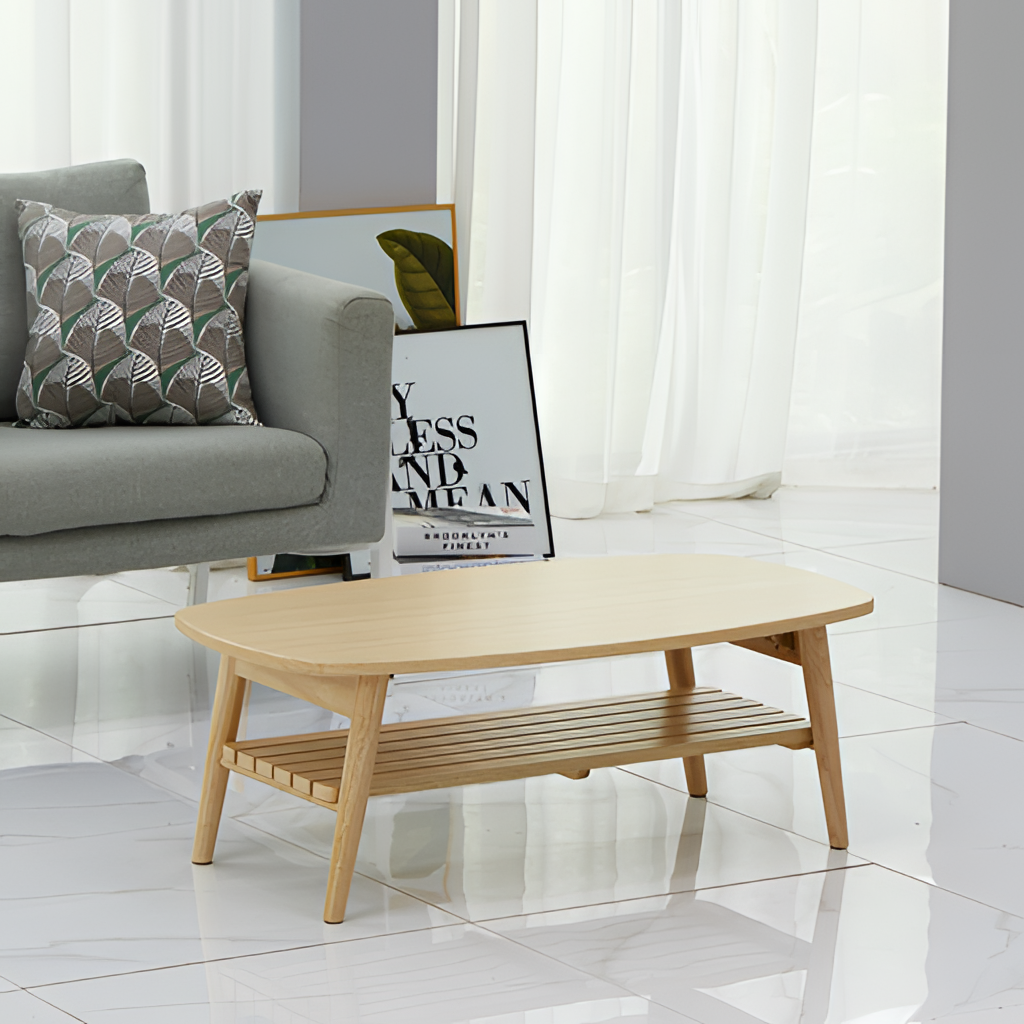
living room, light wood wood coffee table, contemporary, curtain wallpaper, with solid pattern, tile flooring, with large square pattern